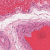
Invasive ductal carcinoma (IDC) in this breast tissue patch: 0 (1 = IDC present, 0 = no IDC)